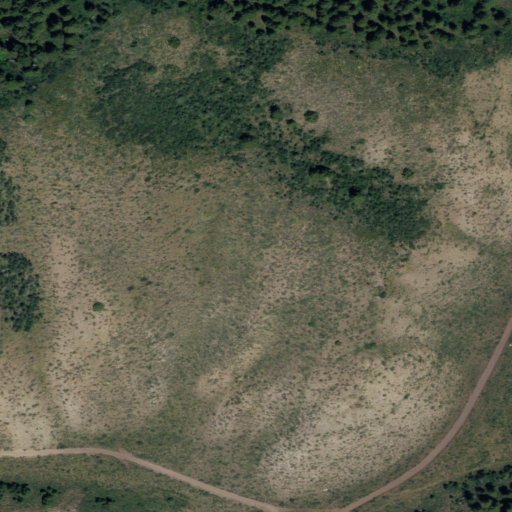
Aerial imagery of valley in Idaho named Ward Canyon containing shrub and evergreen forest